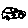
Label: car